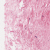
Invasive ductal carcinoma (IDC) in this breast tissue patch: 0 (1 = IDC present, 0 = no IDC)